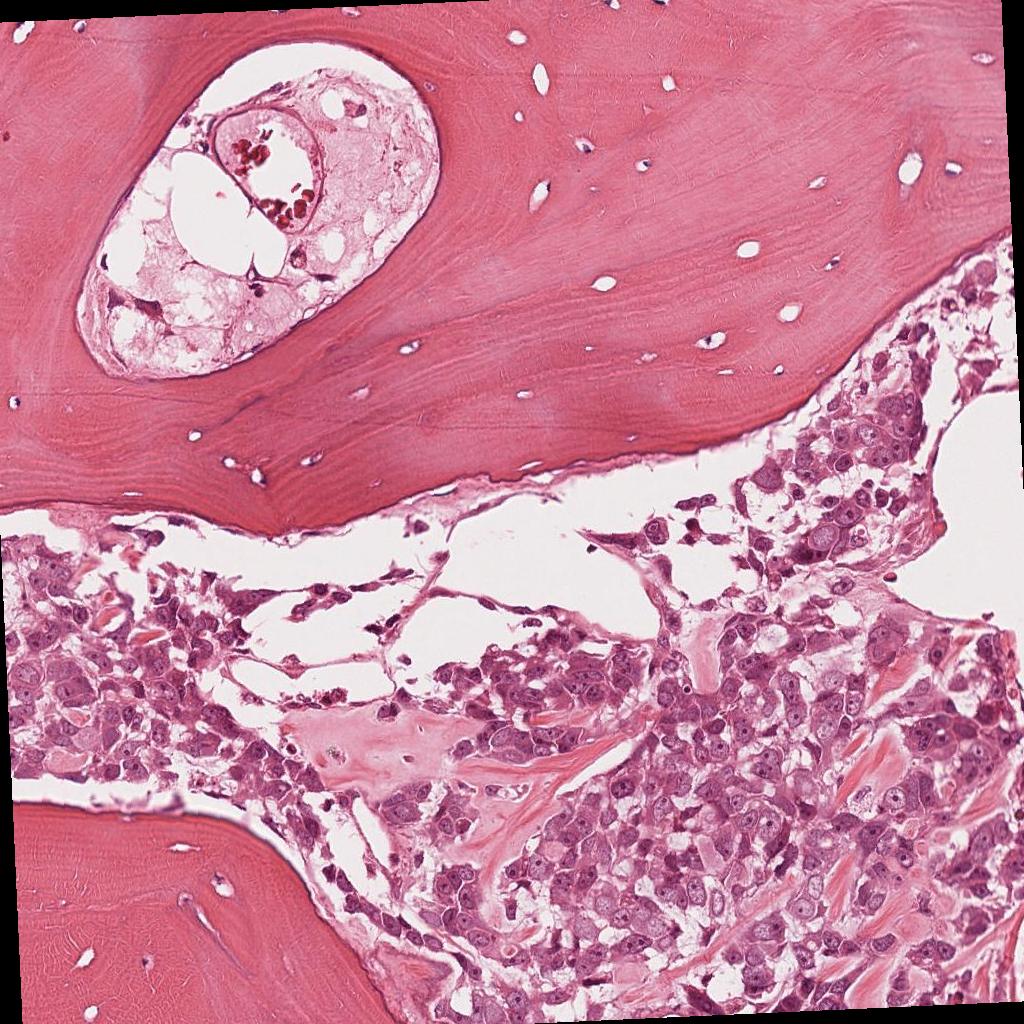
Label: Viable